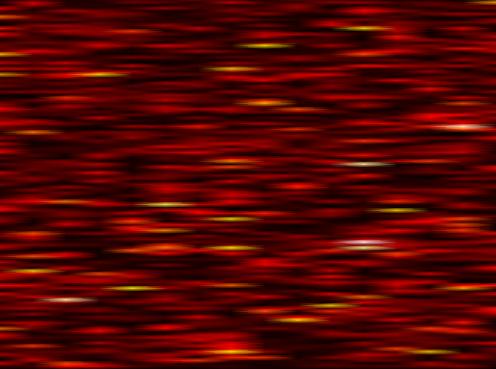
Label: FOFDM